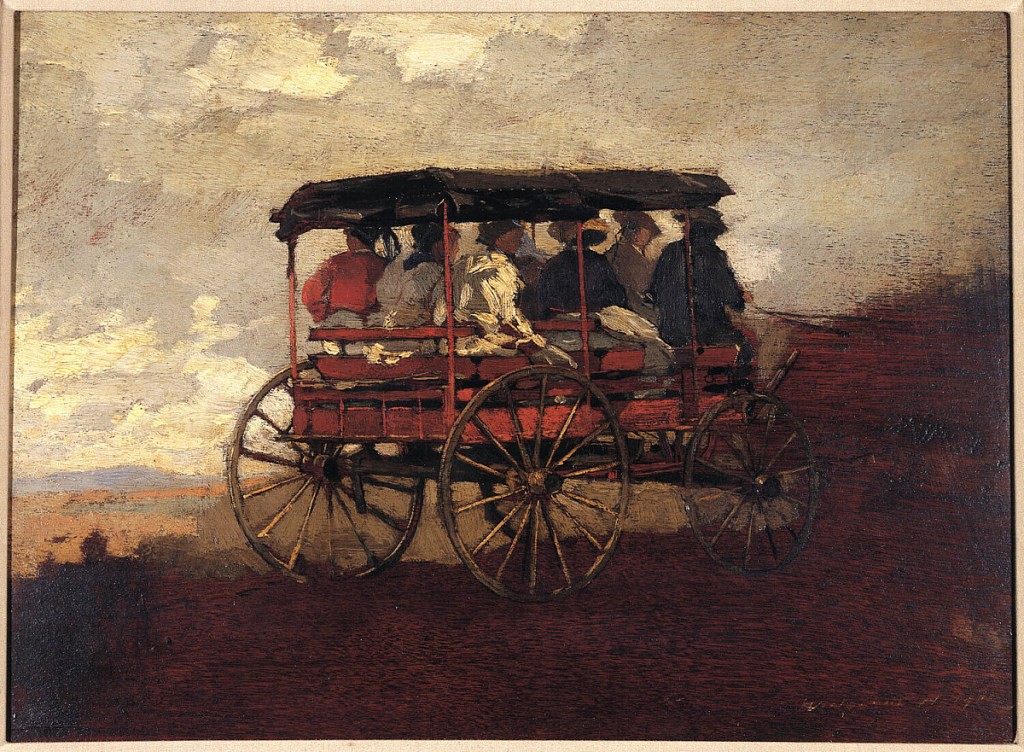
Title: White Mountain Wagon
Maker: Winslow Homer, American, 1836–1910
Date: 1868–69
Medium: Brush and oil on mahogany panel
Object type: Painting
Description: Horizontal view of a three-bench wagon carrying seven passengers along a ridge in foreground, overlooking distant mountains and sky with clouds in the background. Verso: mountain landscape with house in middle distance.